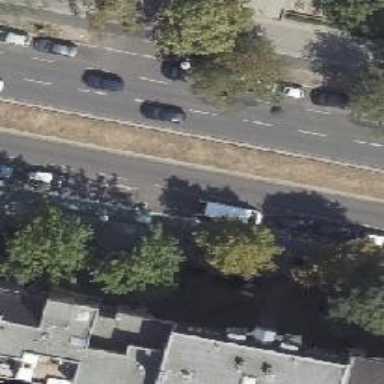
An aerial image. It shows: Green asphalt cycle lane.